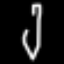
Label: pencil